Aerial crown-view tile of a tropical tree (Barro Colorado Island, Panama), acquired 20240918:
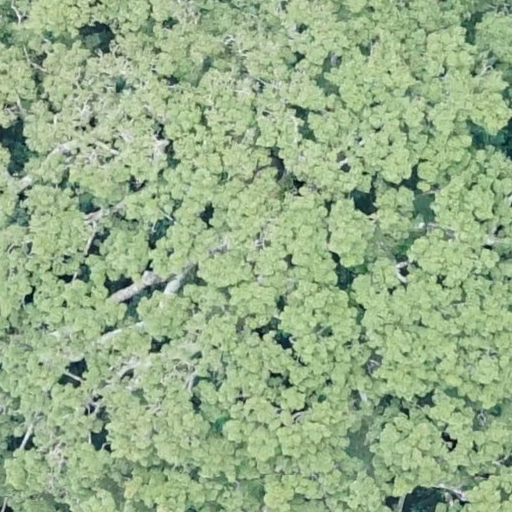
Species: Ceiba pentandra
GBIF accepted scientific name: Ceiba pentandra
Crown area: 1087.464 m²